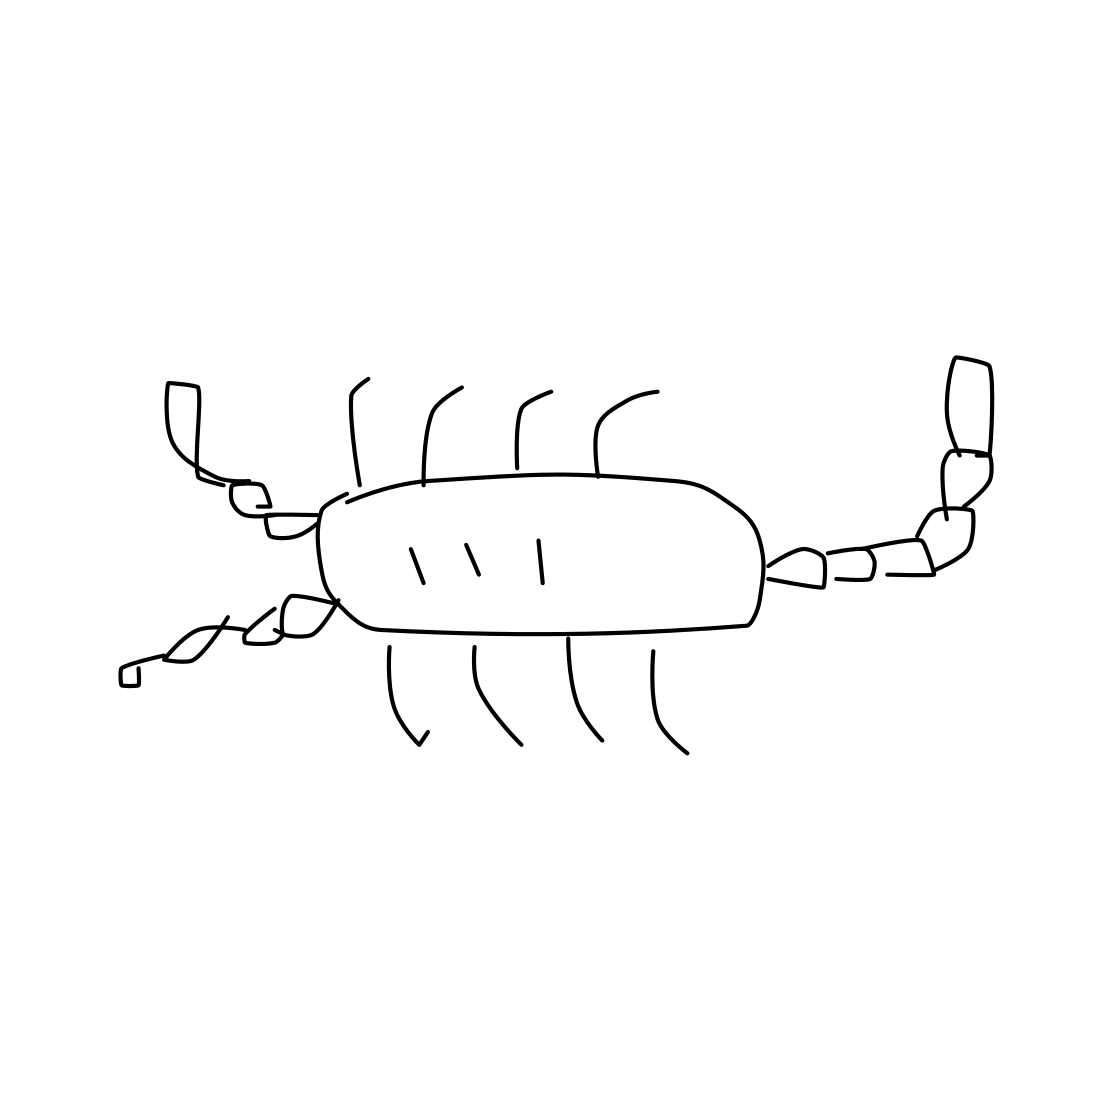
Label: scorpion